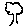
Label: tree